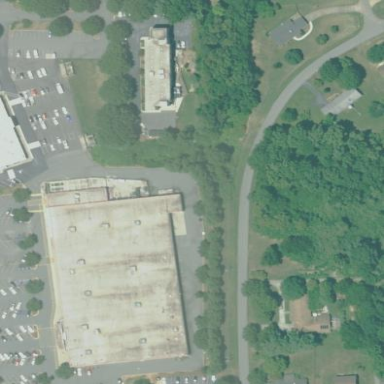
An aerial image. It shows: Retail building.